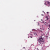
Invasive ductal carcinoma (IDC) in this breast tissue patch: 1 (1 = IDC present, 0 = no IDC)